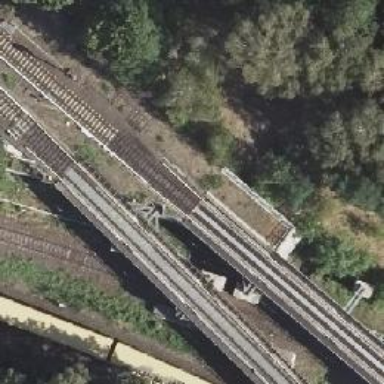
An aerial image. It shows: Bridge for light rail electrified railway.